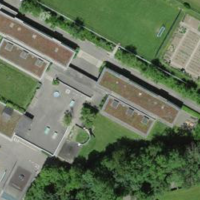
EUNIS habitat code: 55
Species observed at this site:
Sorbus aucuparia